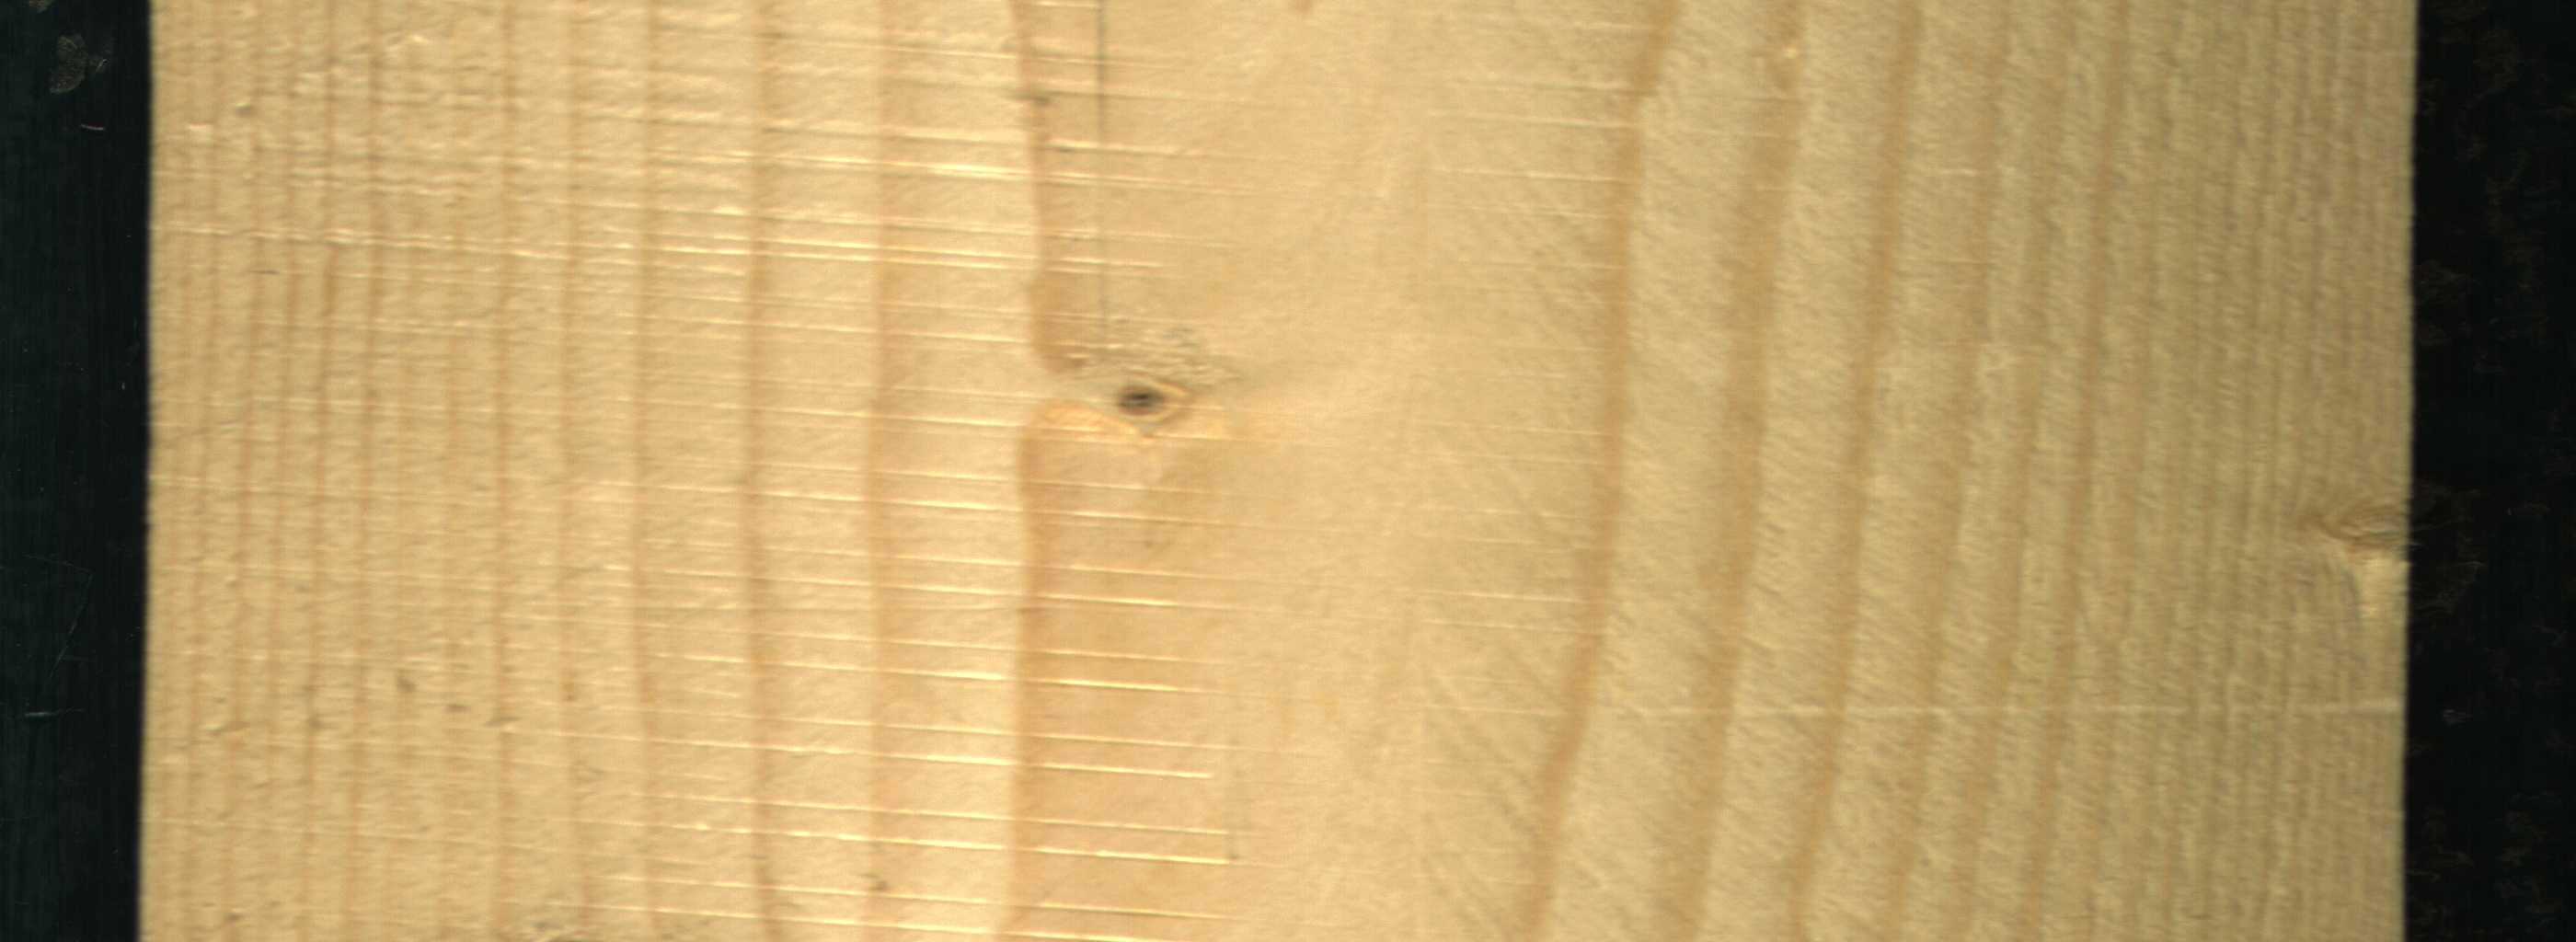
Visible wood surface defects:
Live_Knot